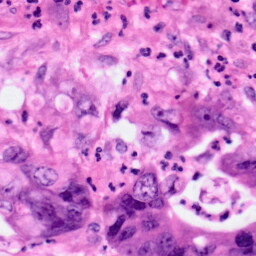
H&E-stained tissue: Pancreatic